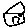
Label: house